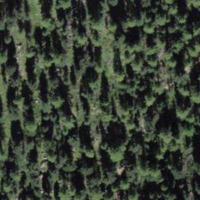
EUNIS habitat code: 43
Species observed at this site:
Viola calcarata